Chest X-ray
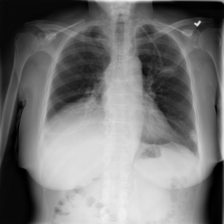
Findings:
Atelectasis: negative
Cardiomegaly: negative
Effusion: negative
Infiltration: negative
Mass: negative
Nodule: positive
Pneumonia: negative
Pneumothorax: negative
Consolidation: negative
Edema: negative
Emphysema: negative
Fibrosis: negative
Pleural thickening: positive
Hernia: negative